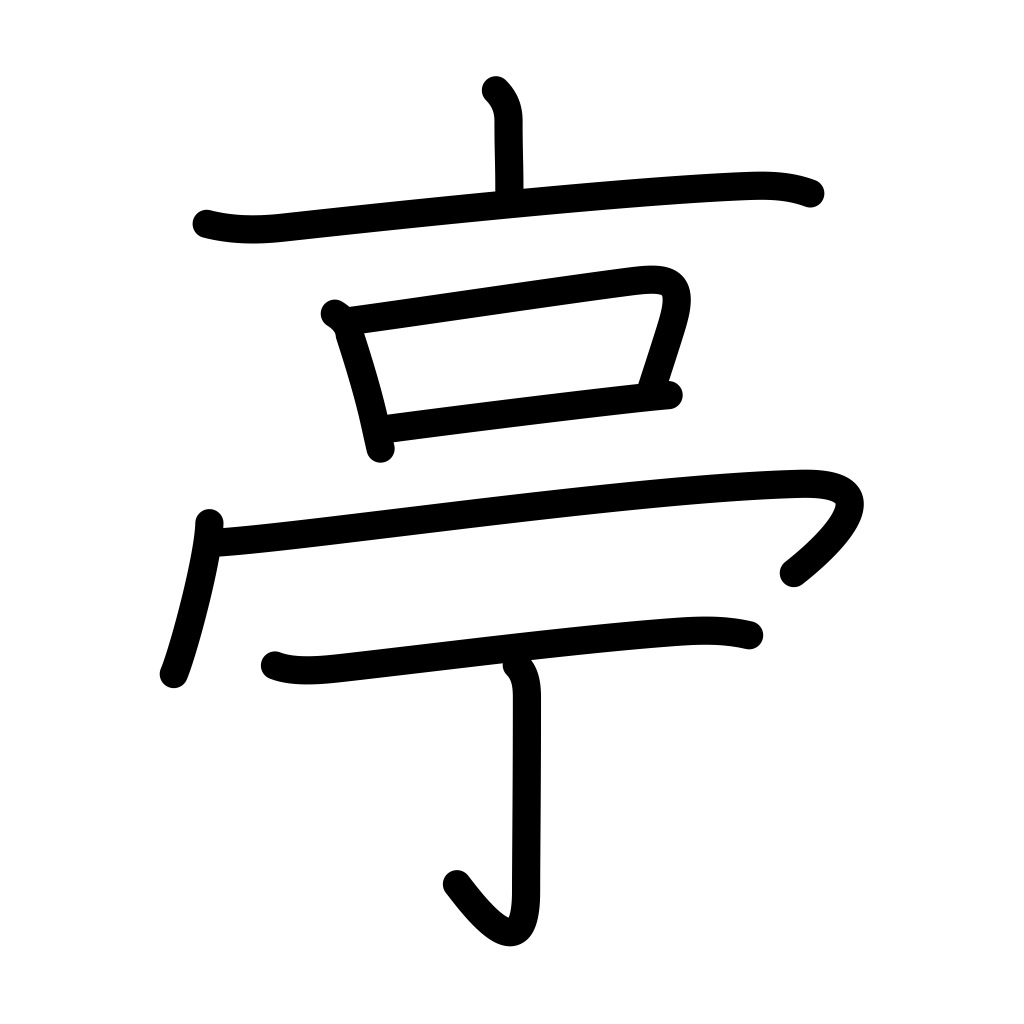
Meaning: pavilion, restaurant, mansion, arbor, cottage, vaudeville, music hall, stage name